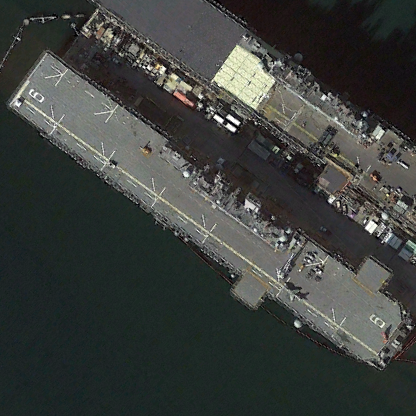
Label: assault